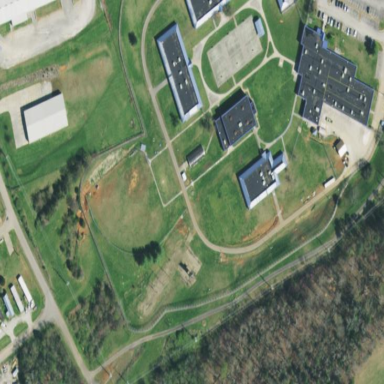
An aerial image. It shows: Prison.